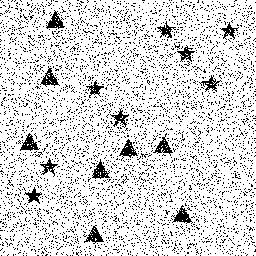
Squares: 0
Triangles: 8
Stars: 8
Total shapes: 16